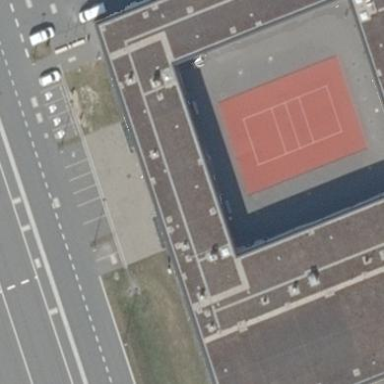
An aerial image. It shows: Volleyball court on leisure land pitch.